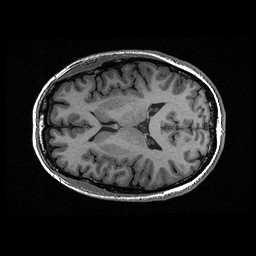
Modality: T1w
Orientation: axial
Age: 30
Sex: male